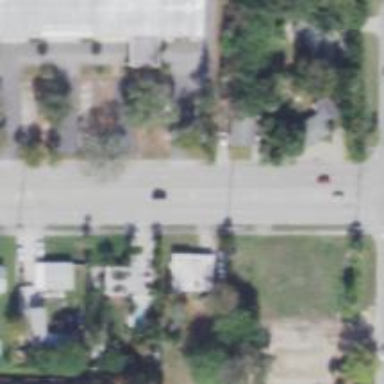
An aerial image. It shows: Tertiary road with separate sidewalk.